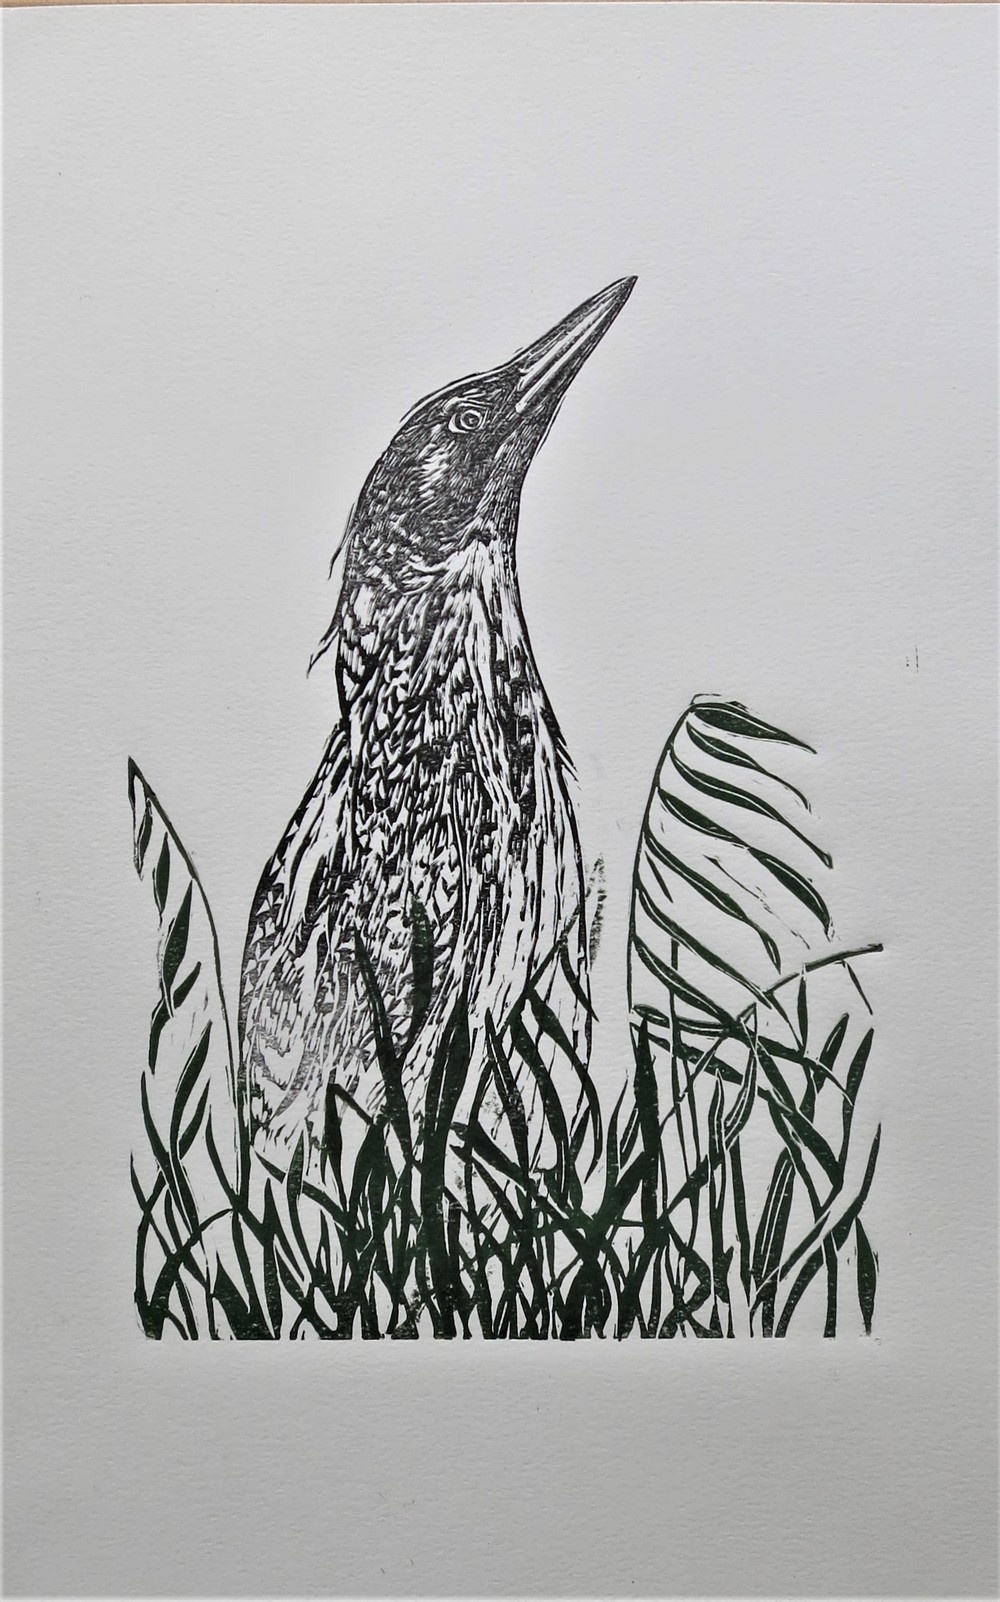
Label: bittern